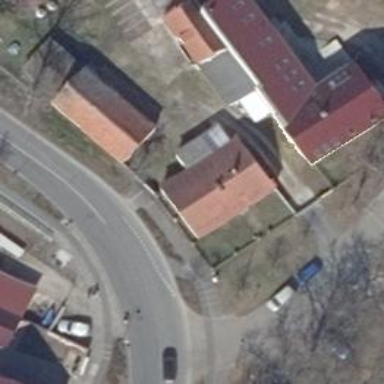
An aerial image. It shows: Gabled building.